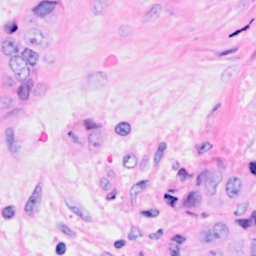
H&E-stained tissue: Breast